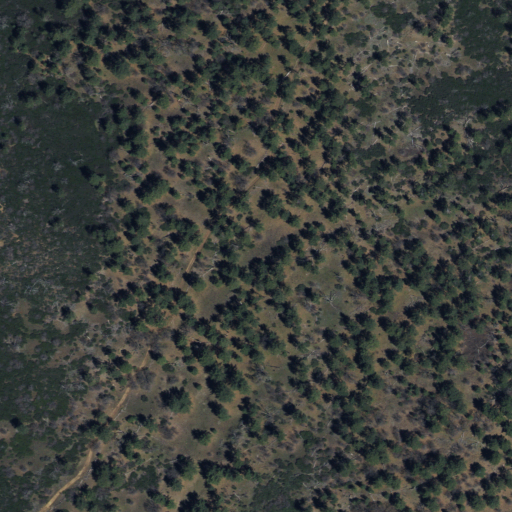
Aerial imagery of plain(s) in California named Indian Potrero containing shrub, open development, evergreen forest, and low intensity development